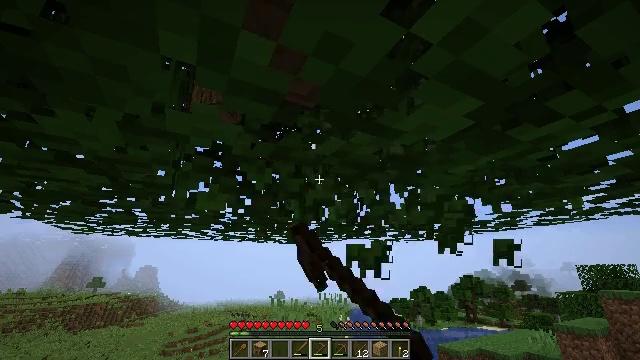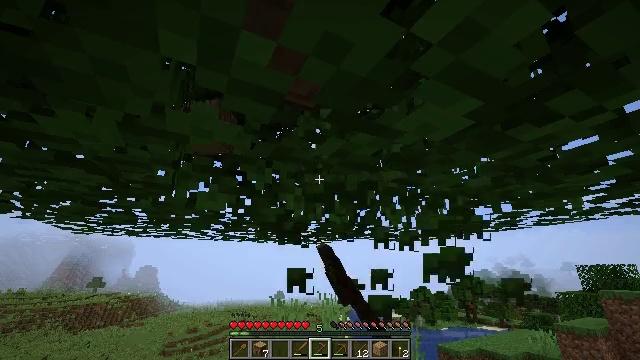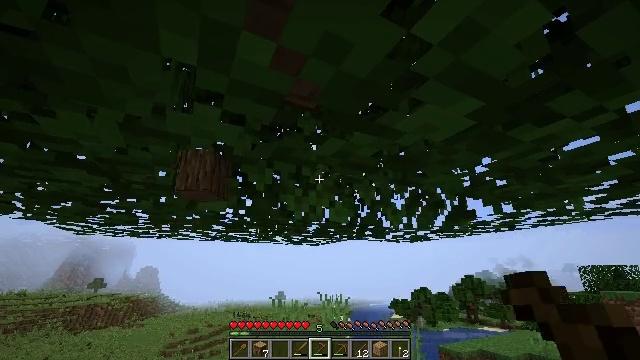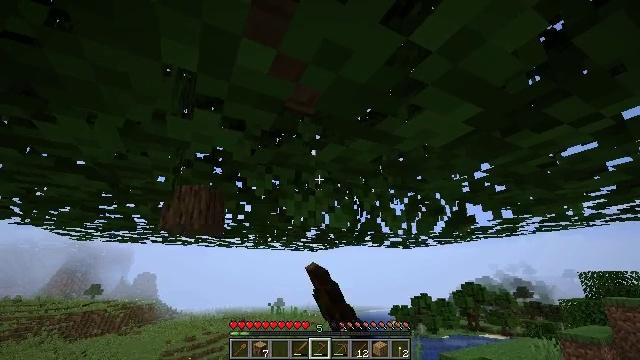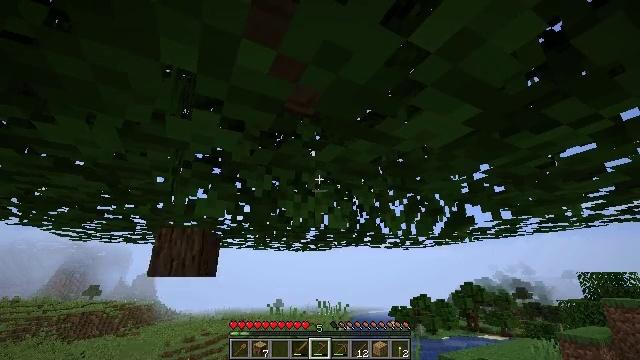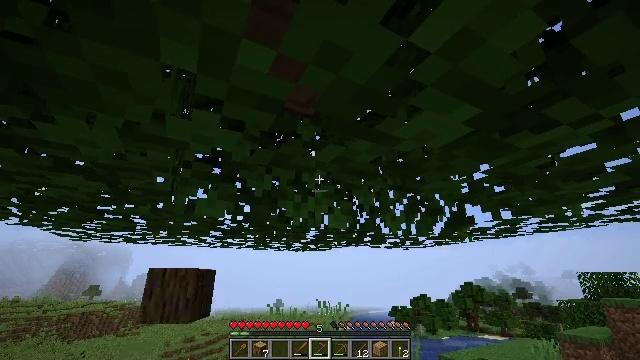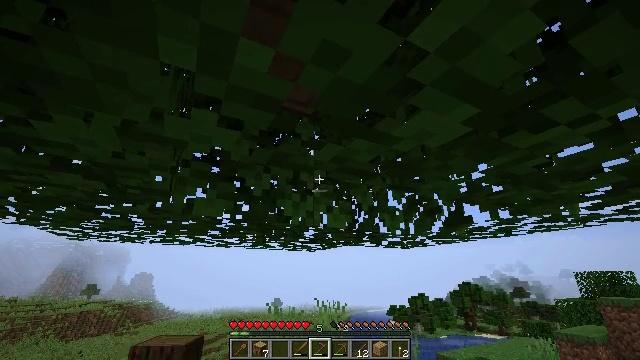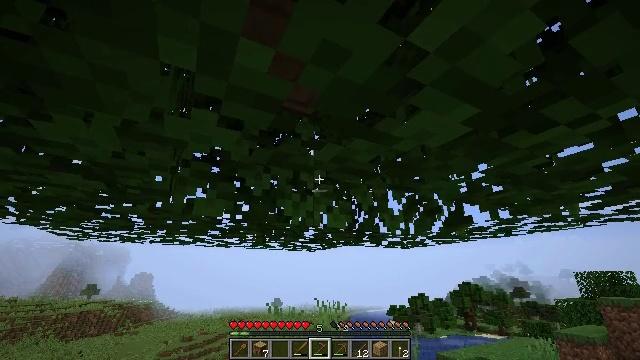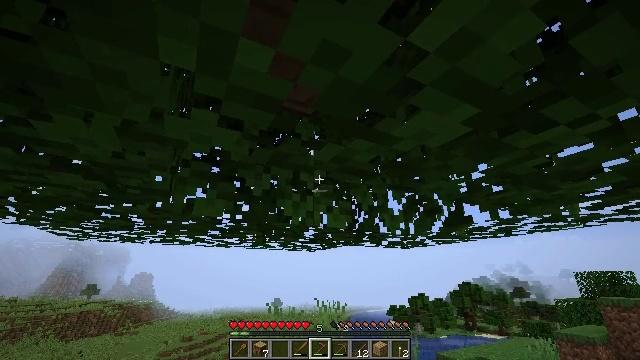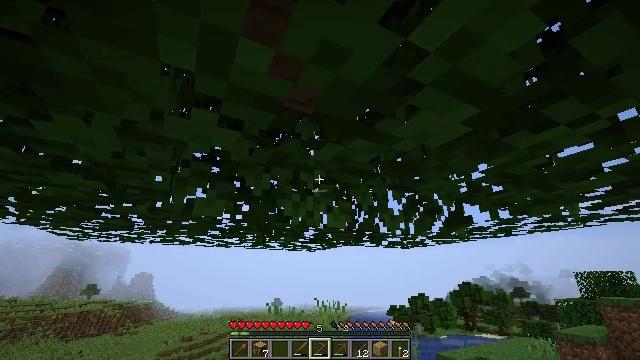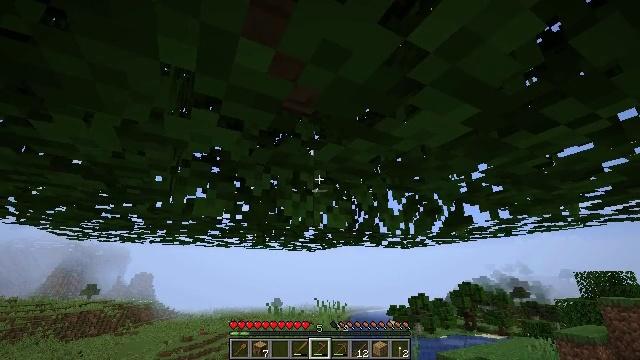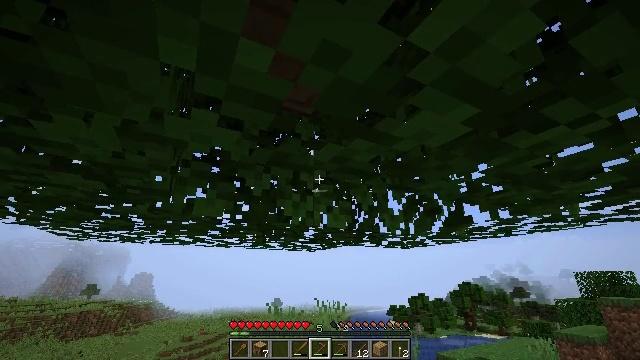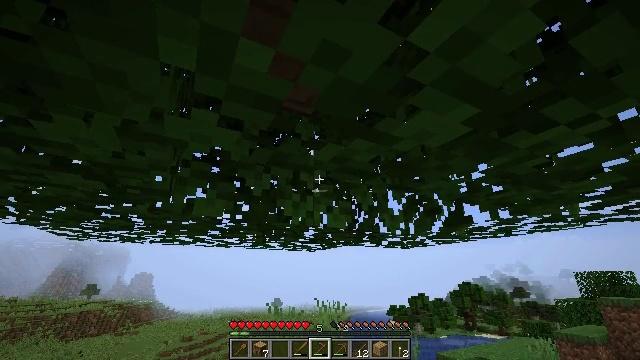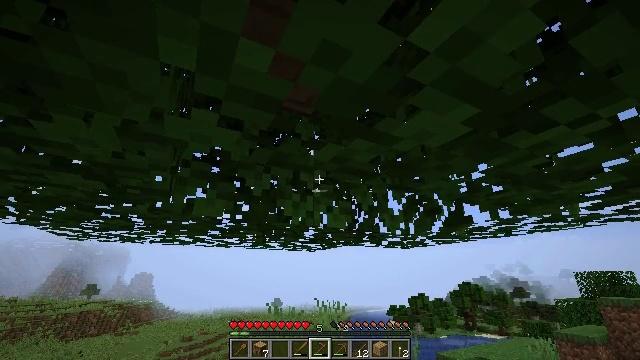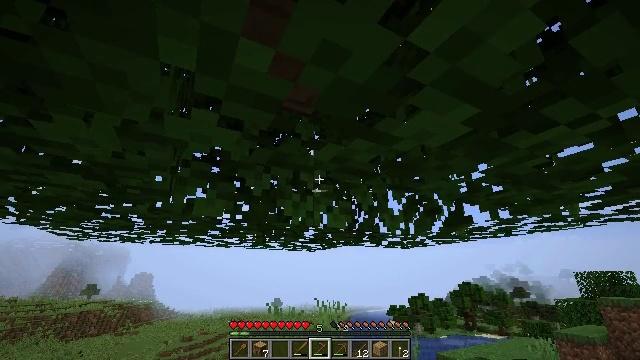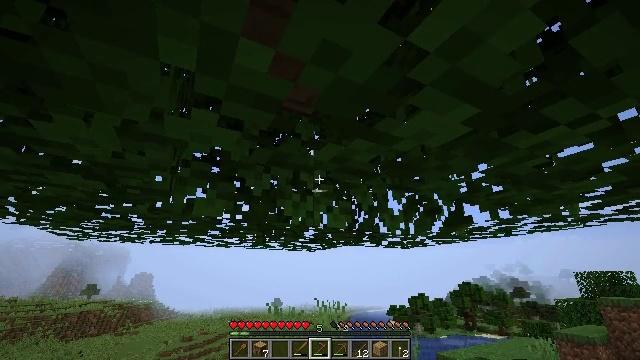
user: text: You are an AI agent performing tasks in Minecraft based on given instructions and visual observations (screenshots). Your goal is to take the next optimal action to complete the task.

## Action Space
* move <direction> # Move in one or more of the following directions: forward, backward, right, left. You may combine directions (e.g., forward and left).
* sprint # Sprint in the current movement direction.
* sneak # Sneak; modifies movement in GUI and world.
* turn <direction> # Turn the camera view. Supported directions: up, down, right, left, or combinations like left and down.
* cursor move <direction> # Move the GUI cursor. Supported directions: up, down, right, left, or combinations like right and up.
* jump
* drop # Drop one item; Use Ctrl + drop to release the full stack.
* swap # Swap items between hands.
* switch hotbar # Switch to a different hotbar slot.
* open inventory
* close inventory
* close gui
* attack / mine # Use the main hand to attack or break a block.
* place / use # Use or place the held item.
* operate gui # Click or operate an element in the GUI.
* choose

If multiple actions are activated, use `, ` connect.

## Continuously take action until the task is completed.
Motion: motion action
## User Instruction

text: Cut down the tree and harvest oak logs.
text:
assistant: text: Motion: attack / mine
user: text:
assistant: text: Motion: attack / mine
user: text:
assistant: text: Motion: turn up, attack / mine
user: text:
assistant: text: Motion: no_op
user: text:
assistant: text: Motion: no_op
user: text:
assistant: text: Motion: no_op
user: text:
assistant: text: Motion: no_op
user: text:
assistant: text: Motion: no_op
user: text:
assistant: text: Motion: no_op
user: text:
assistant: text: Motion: no_op
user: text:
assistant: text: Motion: no_op
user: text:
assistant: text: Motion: no_op
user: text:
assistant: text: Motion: no_op
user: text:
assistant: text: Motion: no_op
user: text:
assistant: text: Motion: no_op
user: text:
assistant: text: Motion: no_op
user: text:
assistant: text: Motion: no_op
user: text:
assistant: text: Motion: no_op
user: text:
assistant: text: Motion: no_op
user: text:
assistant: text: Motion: no_op
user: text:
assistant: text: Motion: no_op
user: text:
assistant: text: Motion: turn right and up
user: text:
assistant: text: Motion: turn right and up
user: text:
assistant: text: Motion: move forward, turn right and up
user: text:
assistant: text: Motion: move forward, turn up
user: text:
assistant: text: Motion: move forward
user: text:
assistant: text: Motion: move forward
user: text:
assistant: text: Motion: move forward
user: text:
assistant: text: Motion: no_op
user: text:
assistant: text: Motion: turn up